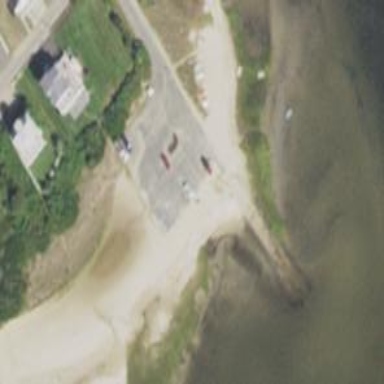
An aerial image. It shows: Slipway on service road for leisure land activities.